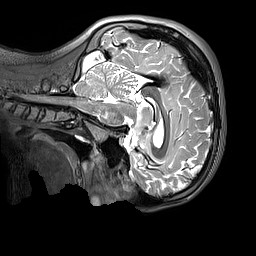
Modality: T2w
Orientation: sagittal
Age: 11
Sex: male
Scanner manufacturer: siemens
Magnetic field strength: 3 T
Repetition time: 3.2 s
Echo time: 0.408 s